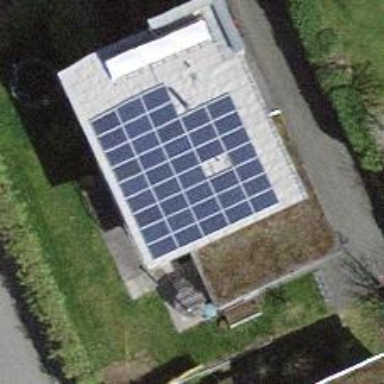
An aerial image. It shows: Solar power generator.